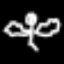
Label: angel